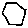
Label: hexagon